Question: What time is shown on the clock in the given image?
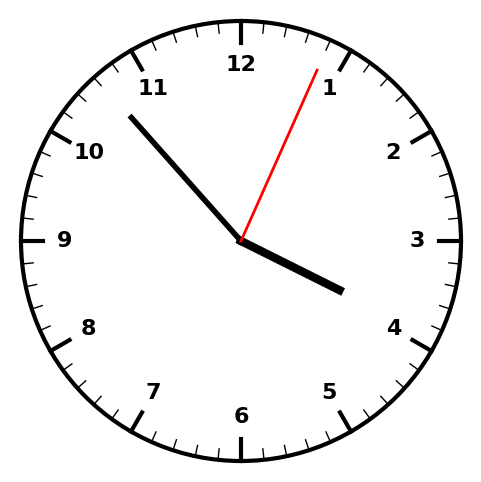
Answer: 03:53:04